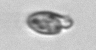
Label: Katodinium_or_Torodinium